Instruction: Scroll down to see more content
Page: checkout_seats
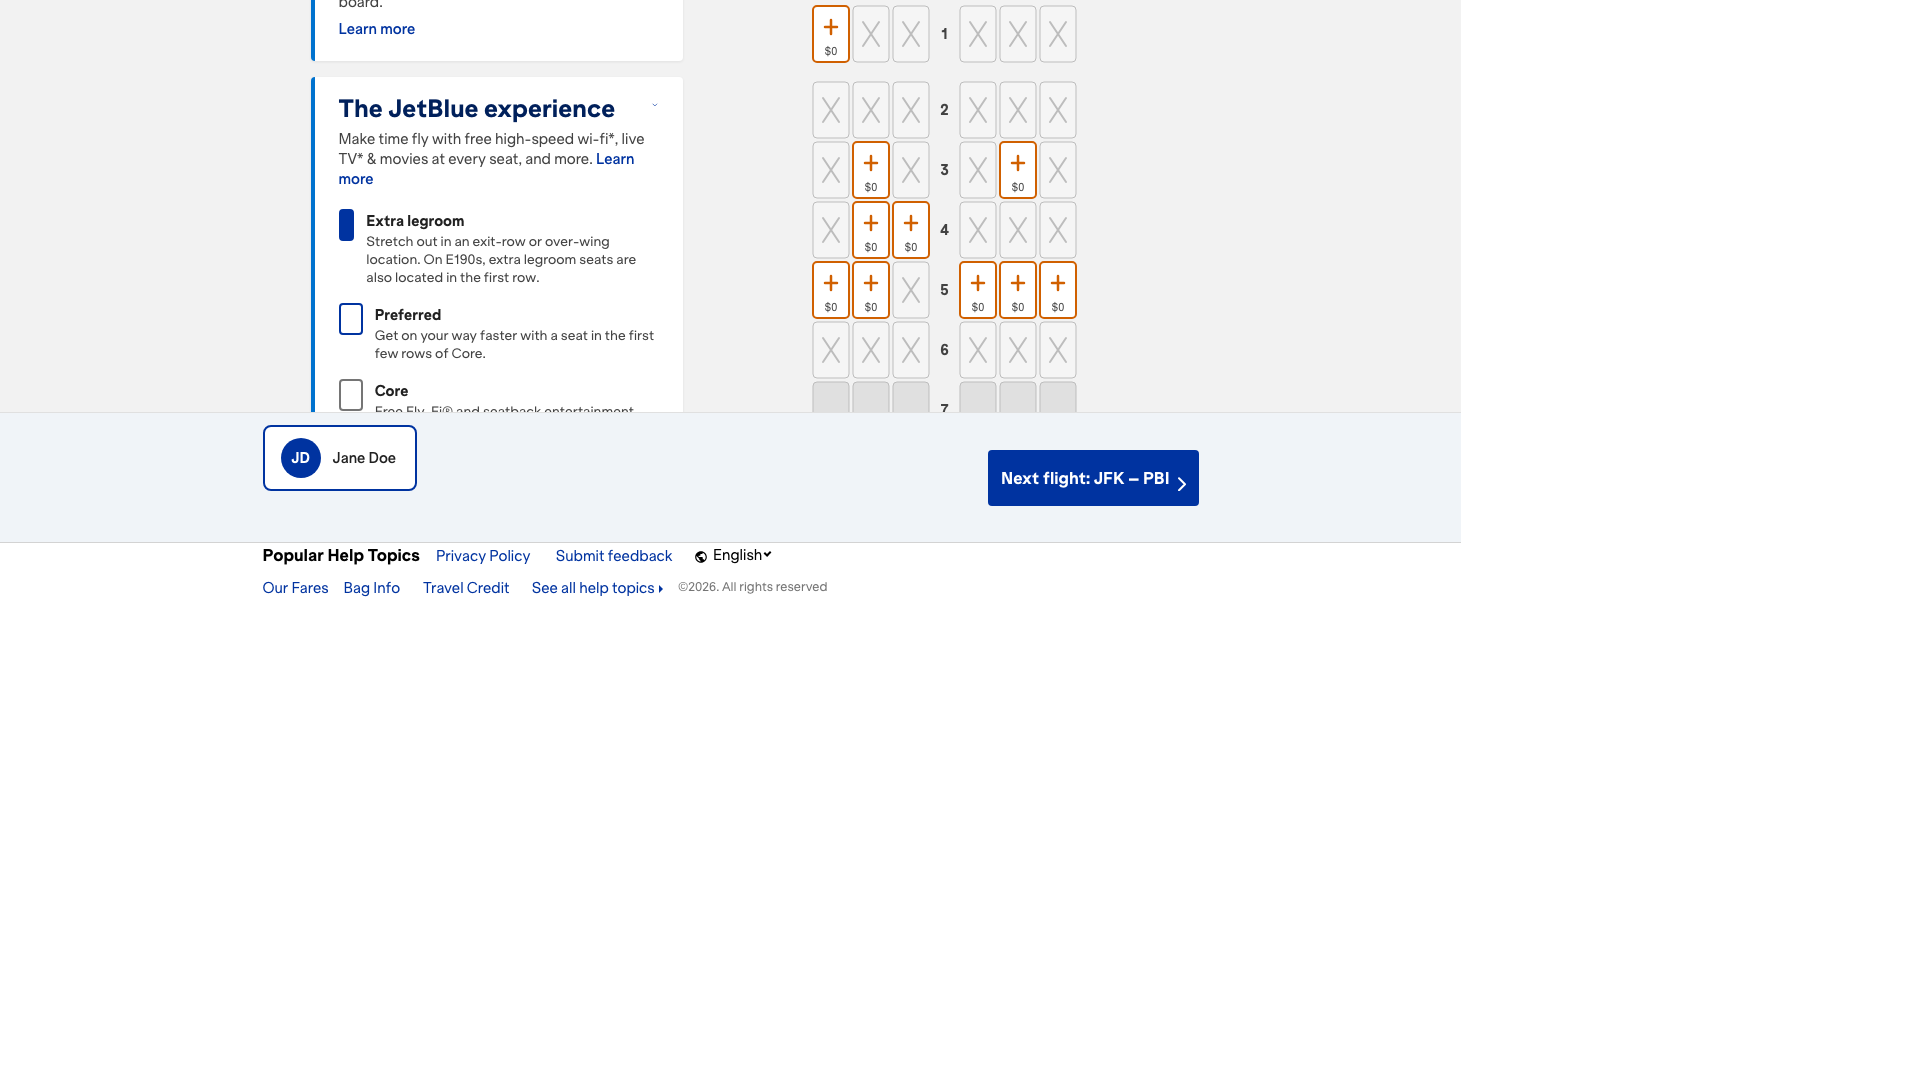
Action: scroll